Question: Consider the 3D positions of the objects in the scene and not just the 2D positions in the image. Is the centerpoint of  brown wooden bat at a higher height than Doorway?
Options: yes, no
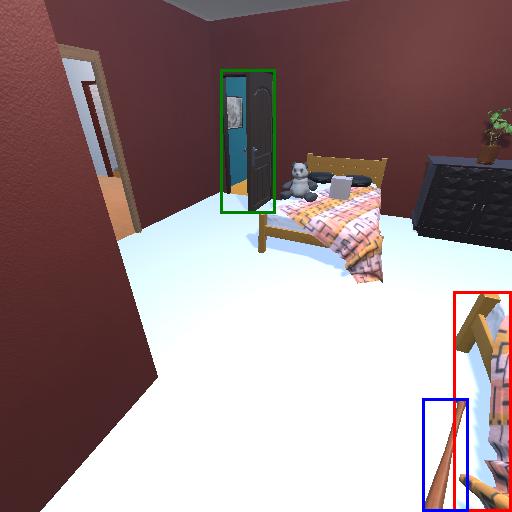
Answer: yes